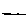
Label: line